Question: I am building web application that allow users to upload their images.
Images can be of different types (recipes, articles, tips ... and ).
I have a little confusion about Profile Images.
I am using entity framework code first and I can't model .
But I have made a relation like on the image bellow and I need confirmation about this design is it good or bad? Does it have some flaws?
'CreatedBy''ImageId'

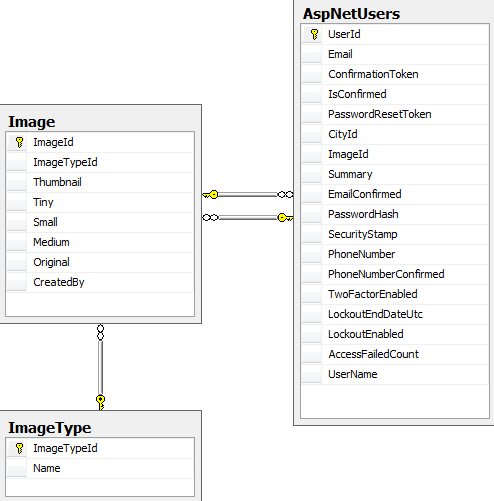
Answer: You have two entity types, users and images; hence tables AspUsers & Image. You have relationships (in the everyday/ER sense): UserCreatedImage(UserId,ImageId) and UserProfileImage(UserId,ImageId).
The first is many:many in entities so gets its own table.
The second is 0-or-1:1 in images:users aka 1:0-or-1 in users:images. That is typically expressed by an ImageId column in AspUsers that is a nullable foreign key to ImageId in Image.
Assuming you add that, your design is reasonable.
(Because of the FK cycle between these tables--which is the proper model--you must code in Entity Framework in a <URL>